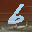
Label: 6